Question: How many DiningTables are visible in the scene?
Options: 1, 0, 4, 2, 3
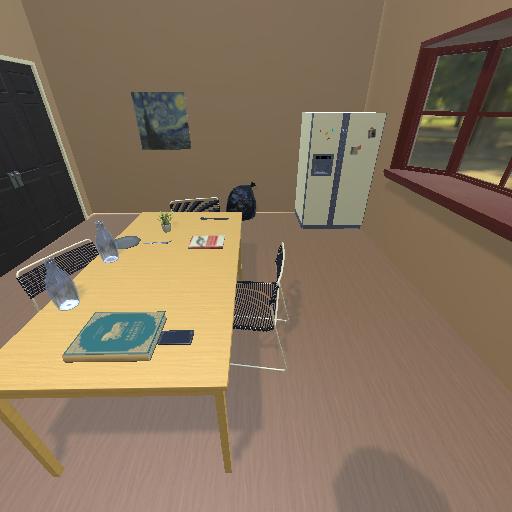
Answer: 1